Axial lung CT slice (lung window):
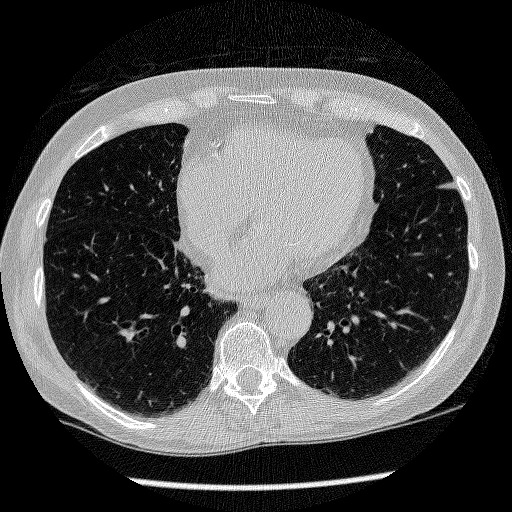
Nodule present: no